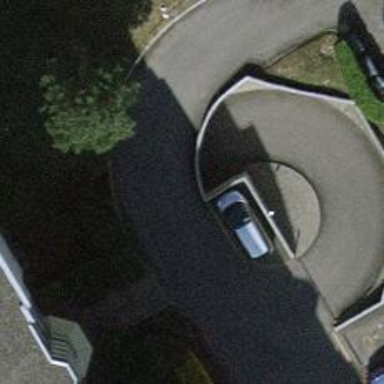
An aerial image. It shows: Parking area.